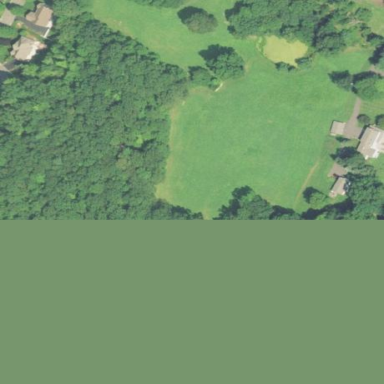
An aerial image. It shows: Existing Preserved Open Space in woodland area.